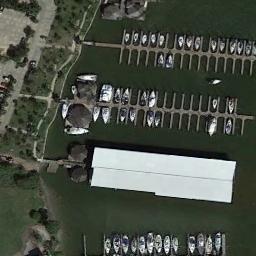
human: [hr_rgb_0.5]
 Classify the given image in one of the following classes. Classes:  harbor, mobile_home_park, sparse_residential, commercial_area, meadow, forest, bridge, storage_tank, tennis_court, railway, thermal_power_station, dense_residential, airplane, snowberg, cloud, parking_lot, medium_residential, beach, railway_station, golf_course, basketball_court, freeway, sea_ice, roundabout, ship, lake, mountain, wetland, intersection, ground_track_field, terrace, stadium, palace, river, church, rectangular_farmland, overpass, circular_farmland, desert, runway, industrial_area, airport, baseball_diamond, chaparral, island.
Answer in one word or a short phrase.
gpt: harbor